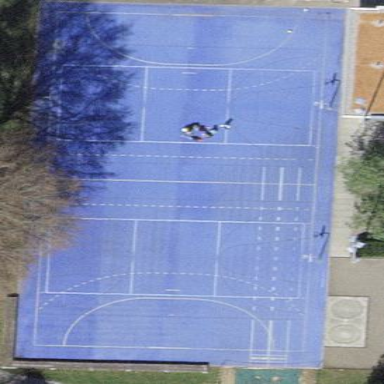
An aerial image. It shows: Tartan basketball court in leisure land pitch.